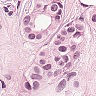
Metastatic tissue present: yes